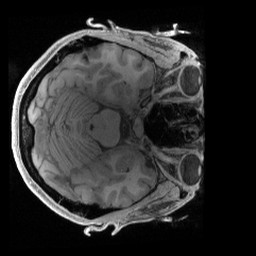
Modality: T1w
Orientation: axial
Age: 39
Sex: female
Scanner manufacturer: siemens
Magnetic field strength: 3 T
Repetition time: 2.4 s
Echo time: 0.00241 s